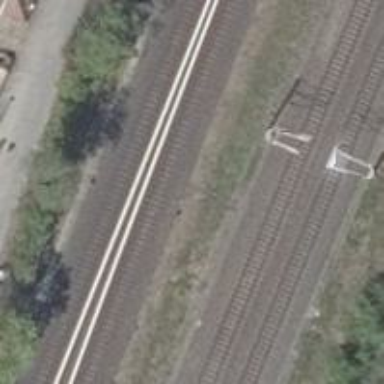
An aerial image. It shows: Milestone along the railway track with catenary mast.